Question: fwrite in Matlab writes in column order. This is a problem for me as I need to write hex values which should be read byte wise and then go to the next row and so on. Is there a way this can be done? Below is my code.
'''
hexvec = dec2hex(bytevec,2);
fileID = fopen('my_flipped_data_new.bin','wt');
fwrite(fileID, hexvec);
fclose(fileID);
'''
Thanks!
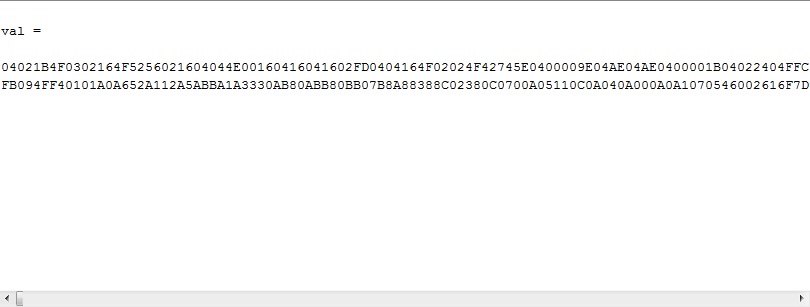
Answer: think I got your point.
CODE:
'''
F=dec2hex(1:63,2);
F=[char(F),repmat(' ',length(F),1)]'
F=F(:)'
fileID = fopen('my_flipped_data_new.bin','wt');
fwrite(fileID, F);
fclose(fileID);
'''
OUTPUT (text file):
'''
01 02 03 04 05 06 07 08 09 0A 0B 0C 0D 0E 0F 10 11 12 13 14 15 16 17 18 19 1A 1B 1C 1D 1E 1F 20 21 22 23 24 25 26 27 28 29 2A 2B 2C 2D 2E 2F 30 31 32 33 34 35 36 37 38 39 3A 3B 3C 3D 3E 3F
'''